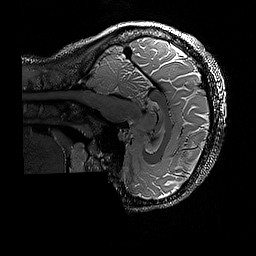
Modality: T2w
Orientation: sagittal
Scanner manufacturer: siemens
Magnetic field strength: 3 T
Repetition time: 3.2 s
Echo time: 0.428 s